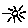
Label: sun